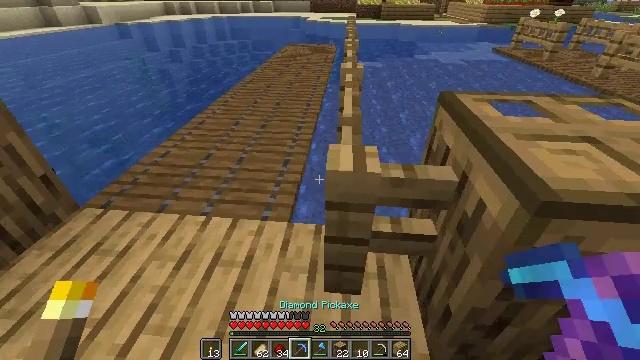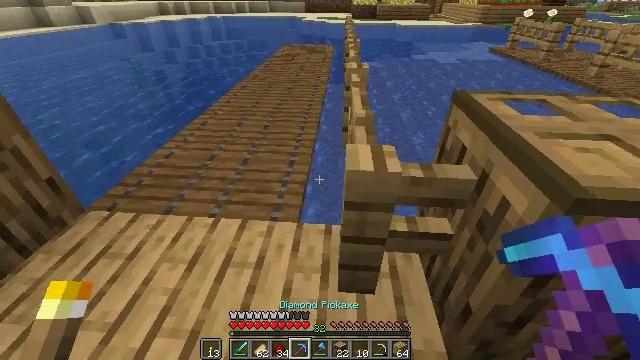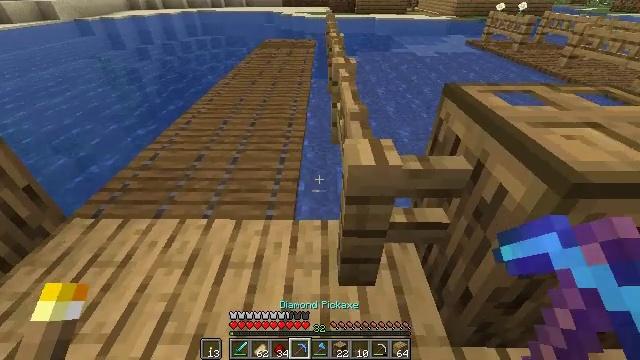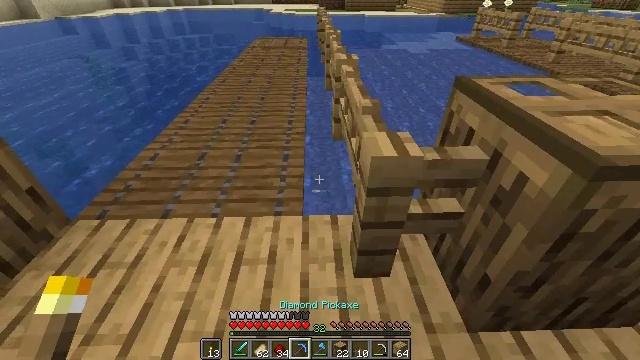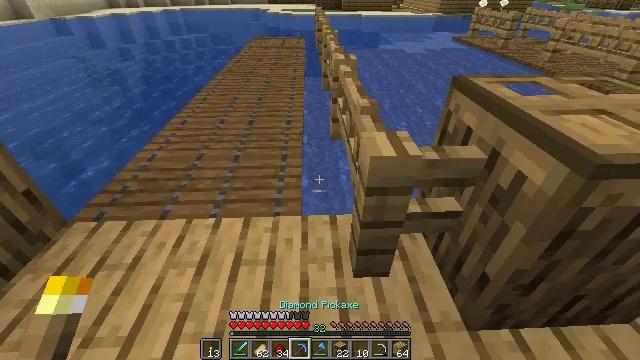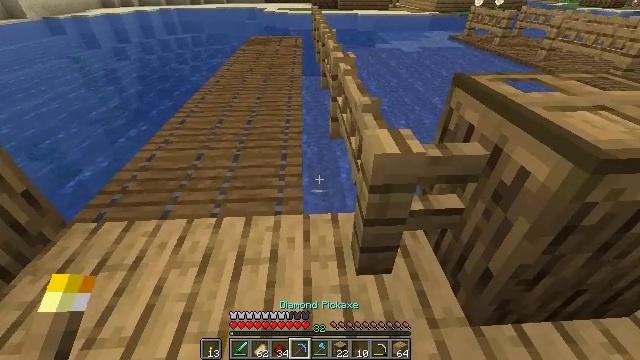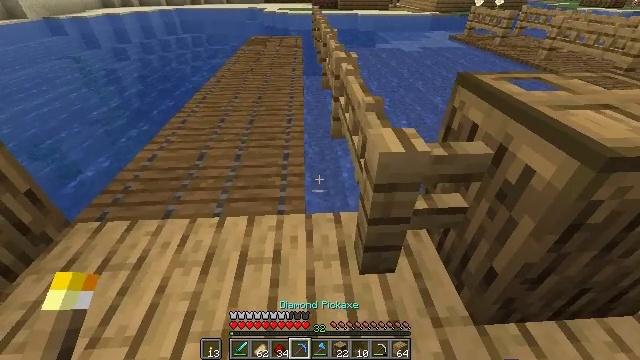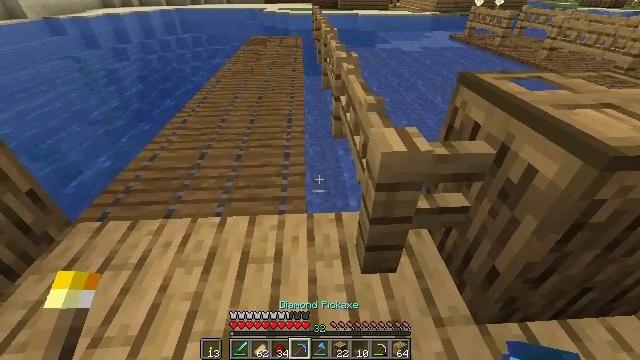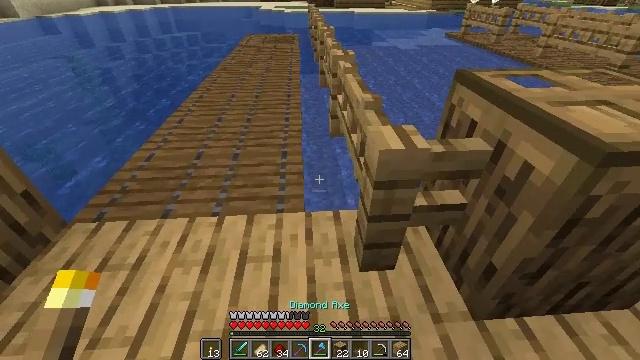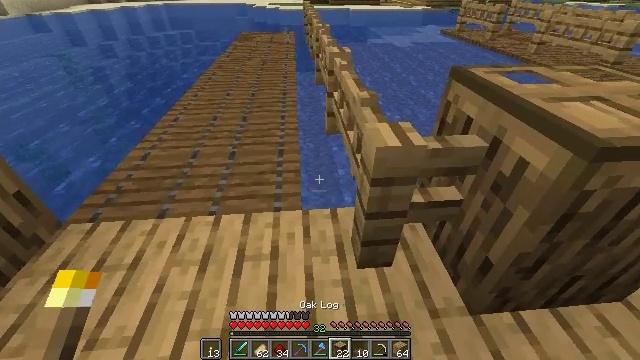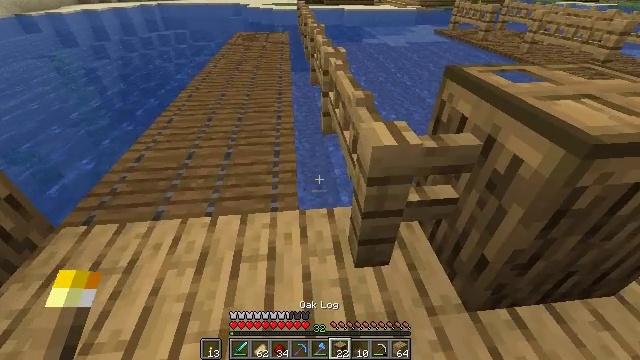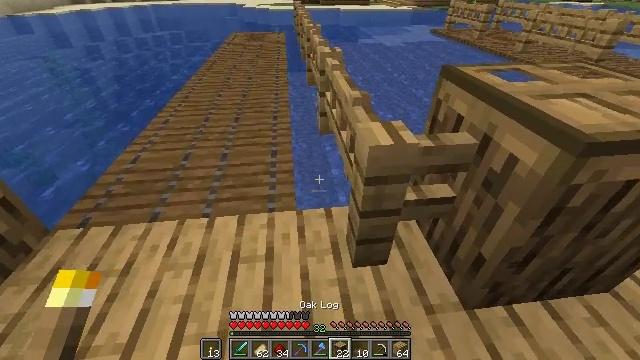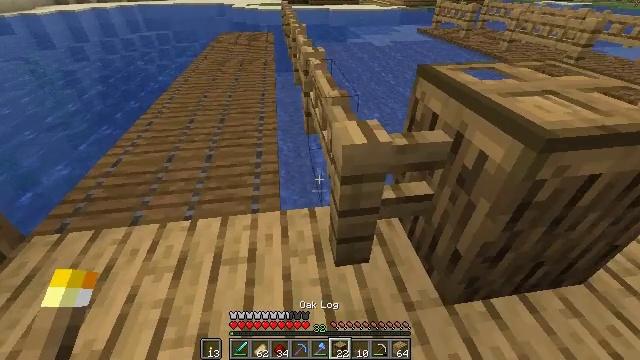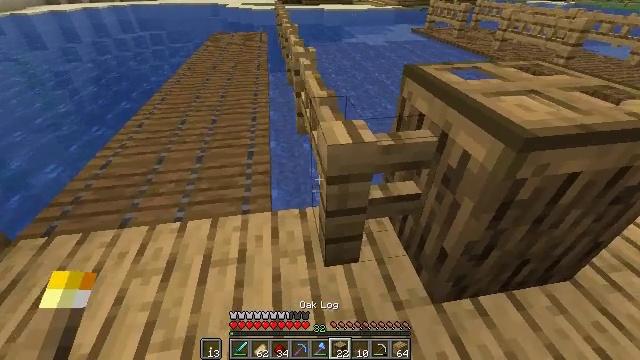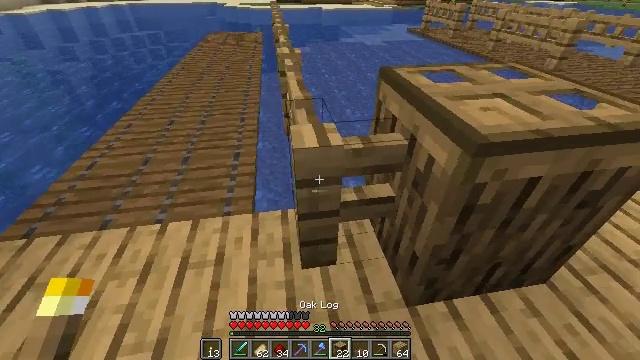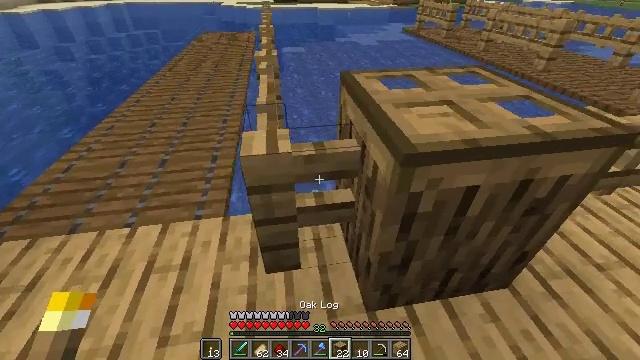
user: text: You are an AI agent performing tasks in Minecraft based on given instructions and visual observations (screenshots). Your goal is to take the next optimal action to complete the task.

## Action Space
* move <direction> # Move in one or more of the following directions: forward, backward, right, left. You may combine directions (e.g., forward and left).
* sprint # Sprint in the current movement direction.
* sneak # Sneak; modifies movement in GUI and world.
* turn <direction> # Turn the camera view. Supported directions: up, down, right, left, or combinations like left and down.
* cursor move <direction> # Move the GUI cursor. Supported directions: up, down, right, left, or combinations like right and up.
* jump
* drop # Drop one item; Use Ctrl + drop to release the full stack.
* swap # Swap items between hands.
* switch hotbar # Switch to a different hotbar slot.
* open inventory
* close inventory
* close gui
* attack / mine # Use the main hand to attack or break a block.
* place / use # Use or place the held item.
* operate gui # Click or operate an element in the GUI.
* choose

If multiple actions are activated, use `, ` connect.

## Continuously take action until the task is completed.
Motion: motion action
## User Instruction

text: Remove the oak fence from its place.
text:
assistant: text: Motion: move left, turn right
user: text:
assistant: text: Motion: turn right
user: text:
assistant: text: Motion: turn right
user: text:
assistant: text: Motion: no_op
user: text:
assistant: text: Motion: no_op
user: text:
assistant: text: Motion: no_op
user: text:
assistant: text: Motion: no_op
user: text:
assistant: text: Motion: no_op
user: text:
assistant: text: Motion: no_op
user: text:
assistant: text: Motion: turn right
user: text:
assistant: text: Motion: no_op
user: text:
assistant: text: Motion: move right, turn right
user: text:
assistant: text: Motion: move right
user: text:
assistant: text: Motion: move right
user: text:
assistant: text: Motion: move right
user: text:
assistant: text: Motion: turn left
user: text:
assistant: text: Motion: turn left
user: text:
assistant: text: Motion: no_op
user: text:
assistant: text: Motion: no_op
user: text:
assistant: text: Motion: no_op
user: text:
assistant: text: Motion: no_op
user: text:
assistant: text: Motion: no_op
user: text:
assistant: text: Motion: no_op
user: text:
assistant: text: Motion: move left
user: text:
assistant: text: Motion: move left
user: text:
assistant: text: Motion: no_op
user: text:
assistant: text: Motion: no_op
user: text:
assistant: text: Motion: no_op
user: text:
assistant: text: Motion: turn right
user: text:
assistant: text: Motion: turn right